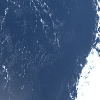
Label: water